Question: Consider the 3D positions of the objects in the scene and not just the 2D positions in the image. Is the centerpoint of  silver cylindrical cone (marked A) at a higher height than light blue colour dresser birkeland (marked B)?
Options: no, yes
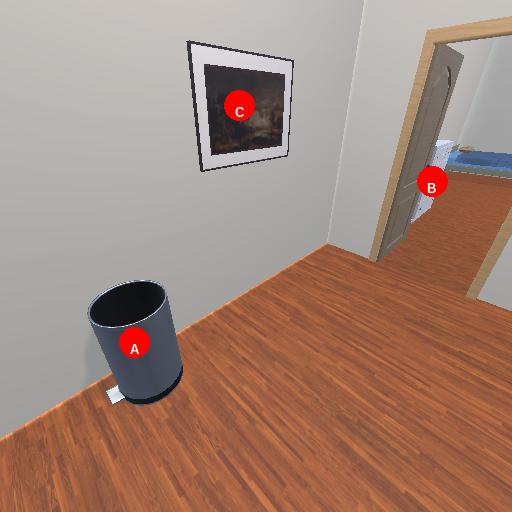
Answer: no